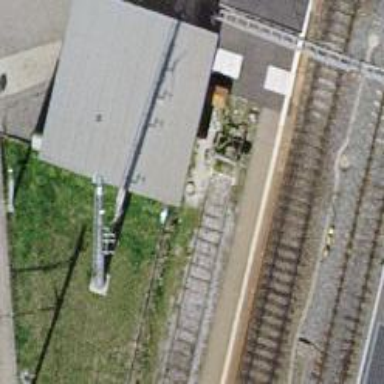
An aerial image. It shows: Railway buffer stop.